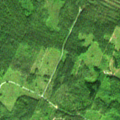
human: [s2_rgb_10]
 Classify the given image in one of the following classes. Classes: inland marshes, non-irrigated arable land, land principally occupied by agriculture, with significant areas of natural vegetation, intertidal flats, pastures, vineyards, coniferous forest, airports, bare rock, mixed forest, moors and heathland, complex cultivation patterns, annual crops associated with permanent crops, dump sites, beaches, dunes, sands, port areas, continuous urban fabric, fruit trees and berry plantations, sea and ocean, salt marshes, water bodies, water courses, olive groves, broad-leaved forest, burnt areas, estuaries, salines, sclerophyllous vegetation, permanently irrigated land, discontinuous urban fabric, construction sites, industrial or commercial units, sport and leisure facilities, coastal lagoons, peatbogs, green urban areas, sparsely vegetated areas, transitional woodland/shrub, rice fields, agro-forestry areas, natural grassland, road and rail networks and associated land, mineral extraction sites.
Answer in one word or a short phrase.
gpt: coniferous forest, mixed forest, transitional woodland/shrub